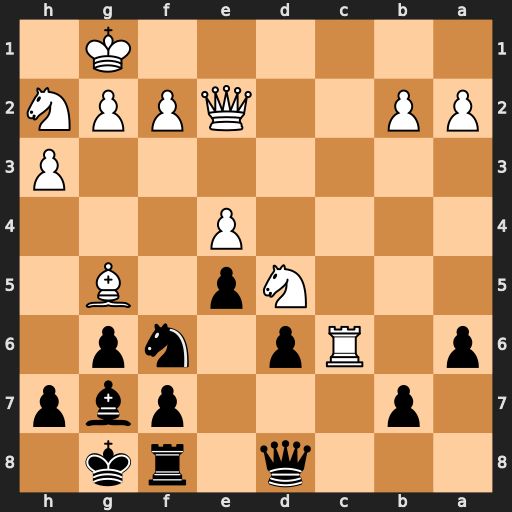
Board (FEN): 3q1rk1/1p3pbp/p1Rp1np1/3Np1B1/4P3/7P/PP2QPPN/6K1
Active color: b
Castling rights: -
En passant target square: -
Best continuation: bxc6 Nxf6+ Bxf6 Bxf6 Qxf6